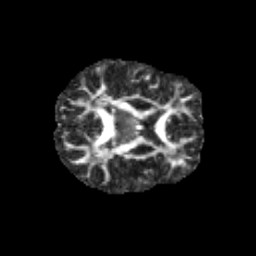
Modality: FA
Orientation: axial
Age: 10
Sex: male
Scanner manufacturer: siemens
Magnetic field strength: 3 T
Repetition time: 3.8 s
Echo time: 0.07 s